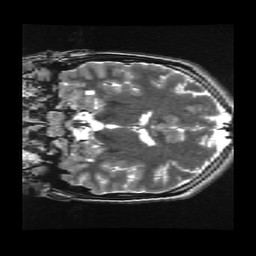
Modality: T2w
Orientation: coronal
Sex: male
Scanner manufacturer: ge
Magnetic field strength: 3 T
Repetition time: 5 s
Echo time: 0.1017 s